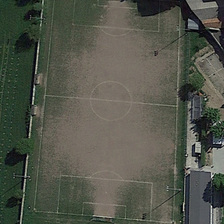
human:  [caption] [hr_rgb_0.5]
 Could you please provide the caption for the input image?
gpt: a football field is near several green trees and buildings .

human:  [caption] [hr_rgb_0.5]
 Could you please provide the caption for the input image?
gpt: a football field is near several green trees and buildings .

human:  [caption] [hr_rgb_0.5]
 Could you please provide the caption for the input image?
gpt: a football field is near several green trees and buildings .

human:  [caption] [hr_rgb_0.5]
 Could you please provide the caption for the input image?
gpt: a football field is near several green trees and buildings .

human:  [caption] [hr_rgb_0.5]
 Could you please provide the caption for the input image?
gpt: a football field is near several green trees and buildings .